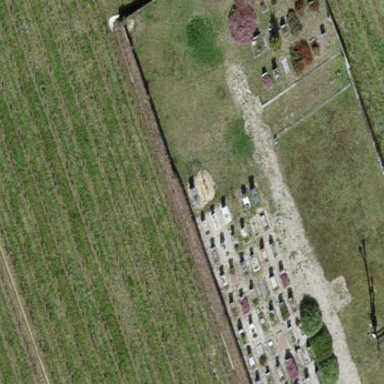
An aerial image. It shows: Graveyard.